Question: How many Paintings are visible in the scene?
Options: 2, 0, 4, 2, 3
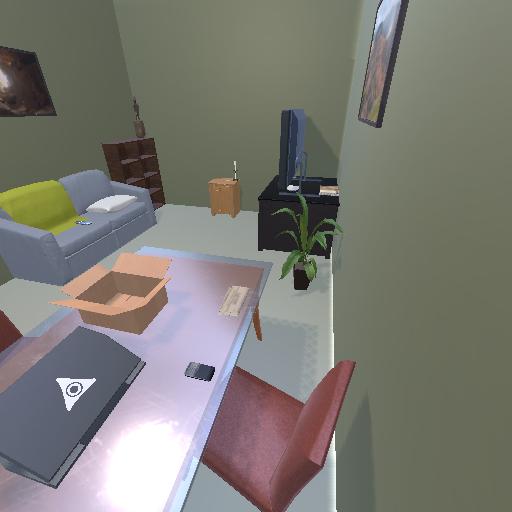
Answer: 2